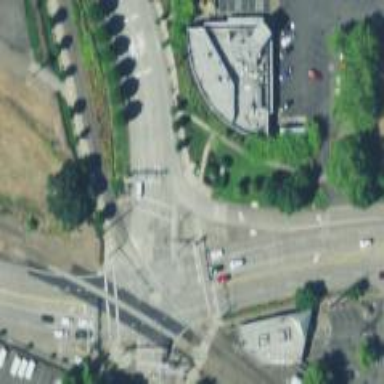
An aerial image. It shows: Crossing with line markings on the road.